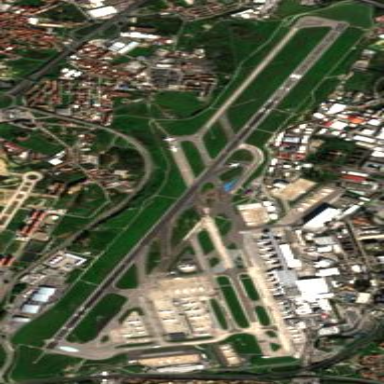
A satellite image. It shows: International public aerodrome (airport).